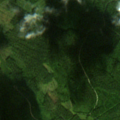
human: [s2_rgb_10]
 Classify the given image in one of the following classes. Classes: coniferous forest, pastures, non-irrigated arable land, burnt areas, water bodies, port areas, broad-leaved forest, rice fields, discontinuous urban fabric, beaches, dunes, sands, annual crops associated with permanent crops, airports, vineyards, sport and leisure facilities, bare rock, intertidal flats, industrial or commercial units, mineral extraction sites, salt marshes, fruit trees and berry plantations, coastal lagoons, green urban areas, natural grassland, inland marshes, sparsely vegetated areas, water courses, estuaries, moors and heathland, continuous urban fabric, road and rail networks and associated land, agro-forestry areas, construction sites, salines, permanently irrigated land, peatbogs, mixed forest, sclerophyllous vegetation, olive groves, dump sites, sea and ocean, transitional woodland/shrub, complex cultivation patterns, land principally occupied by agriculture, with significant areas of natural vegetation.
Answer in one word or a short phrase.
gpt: coniferous forest, mixed forest